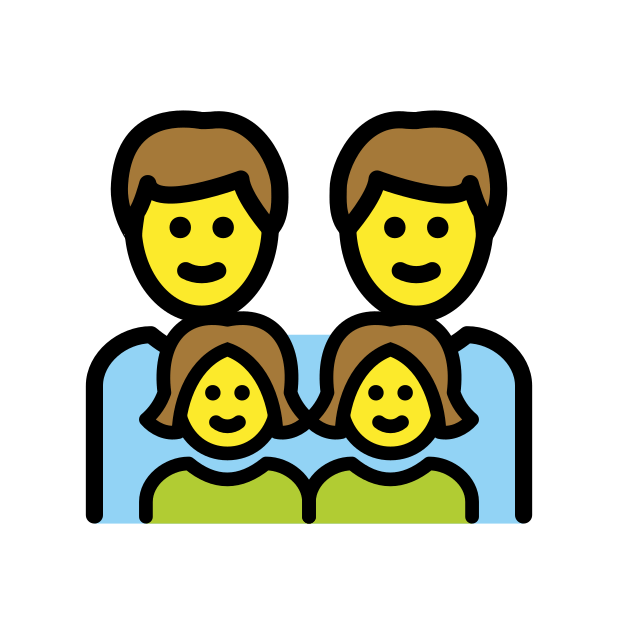
family: man, man, girl, girl